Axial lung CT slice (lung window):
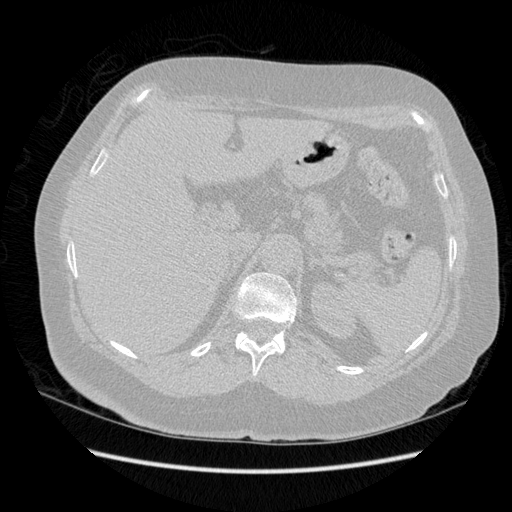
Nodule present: no